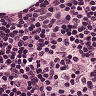
Metastatic tissue present: no